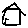
Label: house